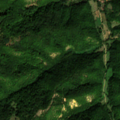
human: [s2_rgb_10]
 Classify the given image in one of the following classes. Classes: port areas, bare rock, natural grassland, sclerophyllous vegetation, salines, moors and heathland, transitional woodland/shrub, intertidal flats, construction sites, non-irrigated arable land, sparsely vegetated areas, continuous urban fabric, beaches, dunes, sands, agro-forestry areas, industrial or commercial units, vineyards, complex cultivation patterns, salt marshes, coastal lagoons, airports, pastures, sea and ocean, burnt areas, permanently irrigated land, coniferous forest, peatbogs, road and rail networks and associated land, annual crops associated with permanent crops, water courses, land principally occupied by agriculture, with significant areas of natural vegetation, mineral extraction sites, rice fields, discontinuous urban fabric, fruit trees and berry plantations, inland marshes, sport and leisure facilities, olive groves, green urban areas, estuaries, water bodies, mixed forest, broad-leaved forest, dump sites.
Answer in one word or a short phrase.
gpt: land principally occupied by agriculture, with significant areas of natural vegetation, broad-leaved forest